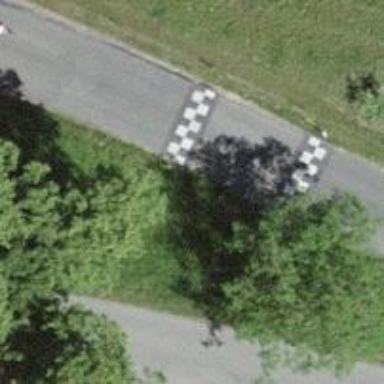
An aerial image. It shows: Bump for traffic calming.